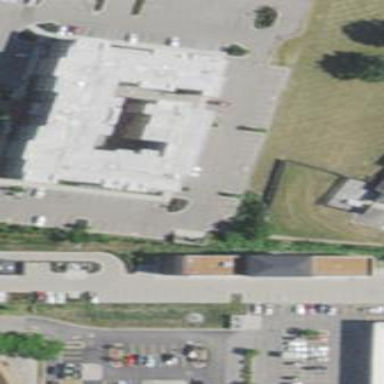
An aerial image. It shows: Hotel building.